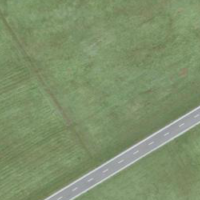
EUNIS habitat code: 24
Species observed at this site:
Corvus cornix